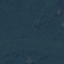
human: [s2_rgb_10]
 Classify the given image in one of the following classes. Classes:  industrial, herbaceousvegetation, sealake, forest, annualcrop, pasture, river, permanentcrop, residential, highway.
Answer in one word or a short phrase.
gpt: Forest